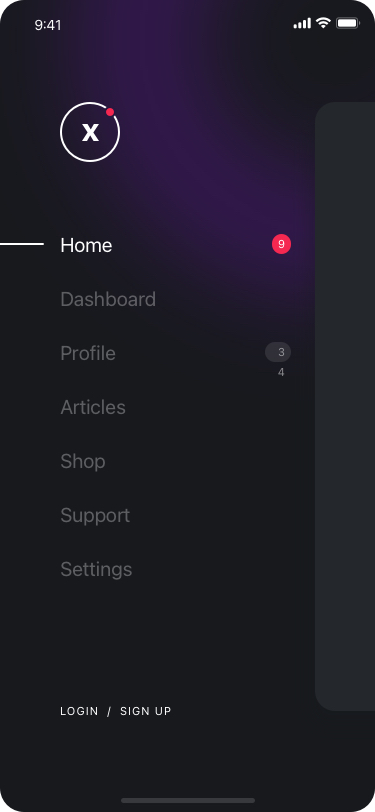
Text in this UI design:
9
Home
Dashboard
34
Profile
Articles
Shop
Support
Settings
Login  /  Sign up